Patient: sex F, age 55
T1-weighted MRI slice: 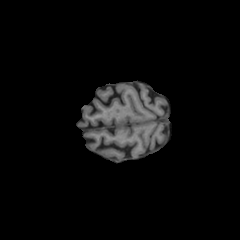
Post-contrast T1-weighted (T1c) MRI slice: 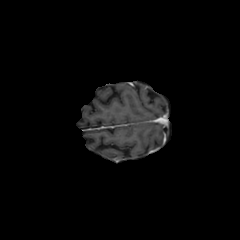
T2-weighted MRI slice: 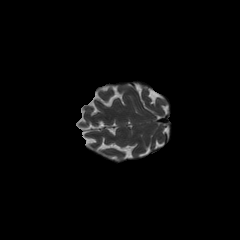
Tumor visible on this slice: no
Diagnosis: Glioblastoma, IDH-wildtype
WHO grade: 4